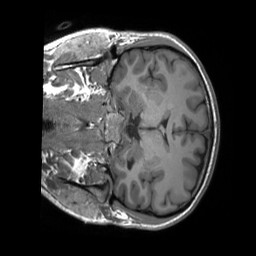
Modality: T1w
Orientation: coronal
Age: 25
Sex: male
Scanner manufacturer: siemens
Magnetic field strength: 3 T
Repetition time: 2.3 s
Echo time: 0.00232 s